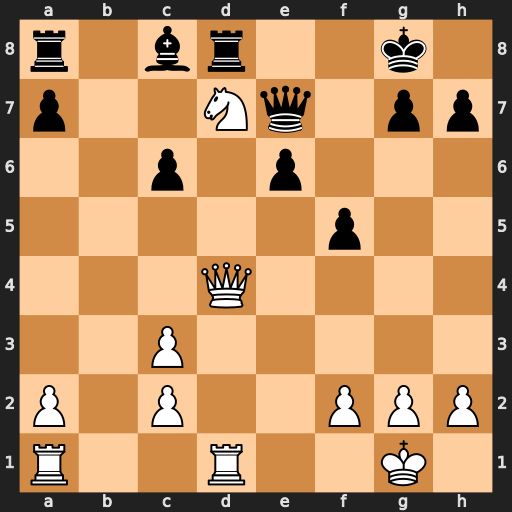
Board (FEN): r1br2k1/p2Nq1pp/2p1p3/5p2/3Q4/2P5/P1P2PPP/R2R2K1
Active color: w
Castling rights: -
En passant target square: -
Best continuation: Nf6+ Qxf6 Qxd8+ Qxd8 Rxd8+